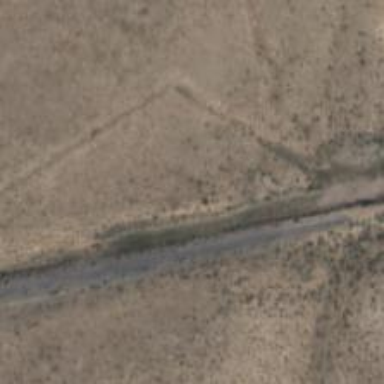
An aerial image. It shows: Track road.